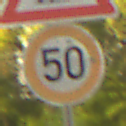
Verkehrszeichen: Geschwindigkeit50
Zusatzzeichen oben: UnzureichendesLichtraumprofil
Umgebung: Outdoor, RoadRail
Tageszeit: SunriseSunset
Wetter: Clear
Licht: Natural
Jahreszeit: NotSpecified
Kontrast: LowContrast